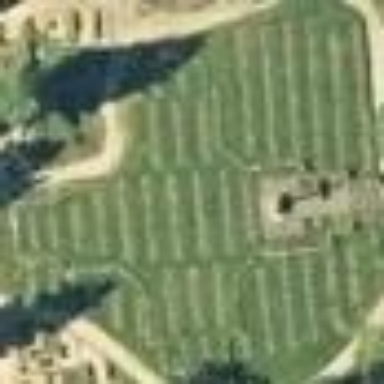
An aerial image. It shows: Cemetery.